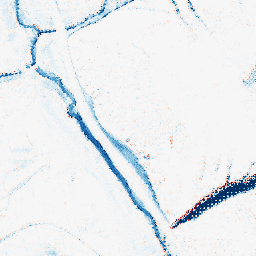
Category: morphological
Decomposition family: morphological_ellipse
Decomposition parameters: operation: closing
width: 20
height: 10
Upsampling method: regularized
Upsampling parameters: scale: 2
lambda_reg: 0.1
Upsampling scale: 2